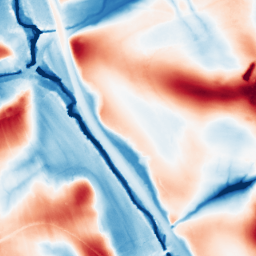
Category: edge_preserving
Decomposition family: guided
Decomposition parameters: radius: 32
eps: 0.001
Upsampling method: bilinear
Upsampling parameters: scale: 4
Upsampling scale: 4